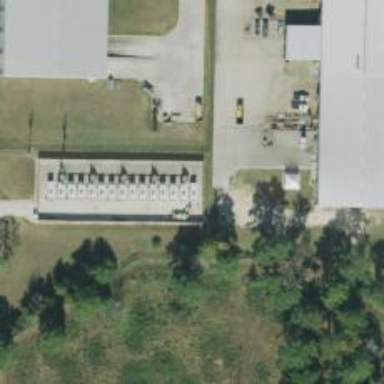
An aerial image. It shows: Generator is pictured.